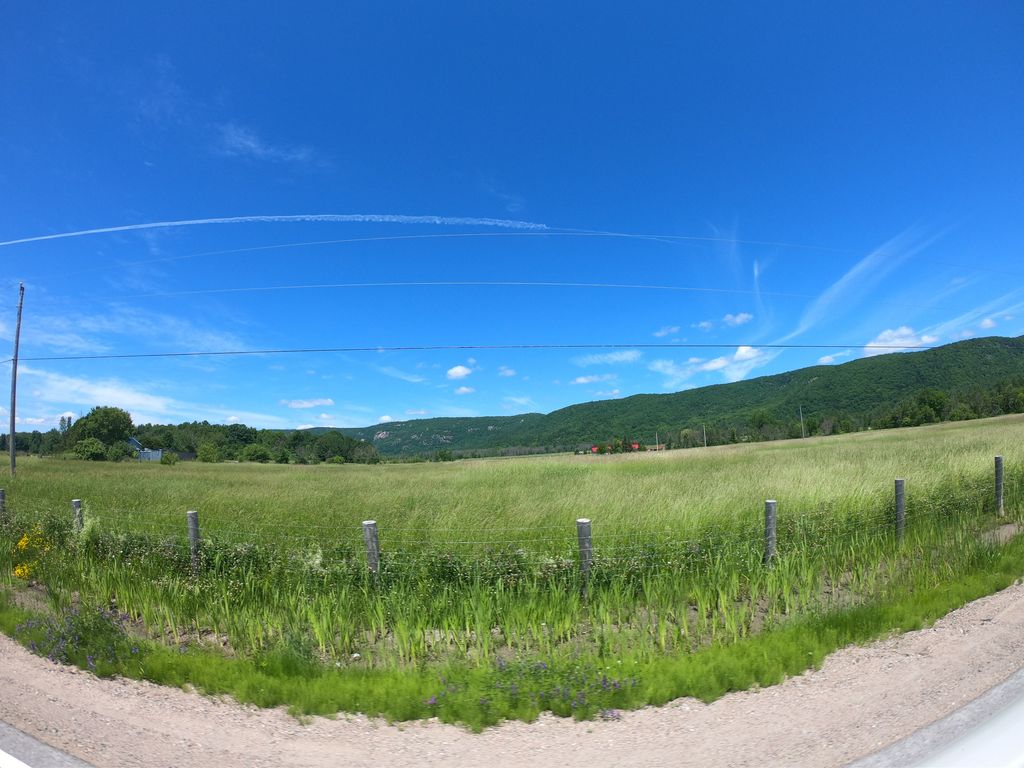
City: ottawa-gatineau